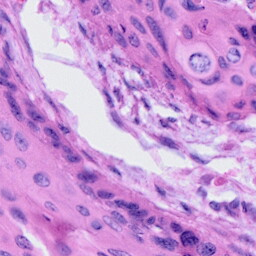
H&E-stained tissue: Cervix